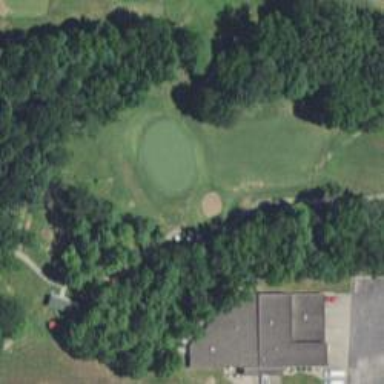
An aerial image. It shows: Golf hole.